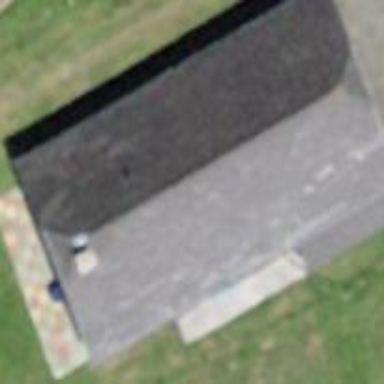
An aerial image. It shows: Farm building.